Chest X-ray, AP view. Patient: 41 years old, sex F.
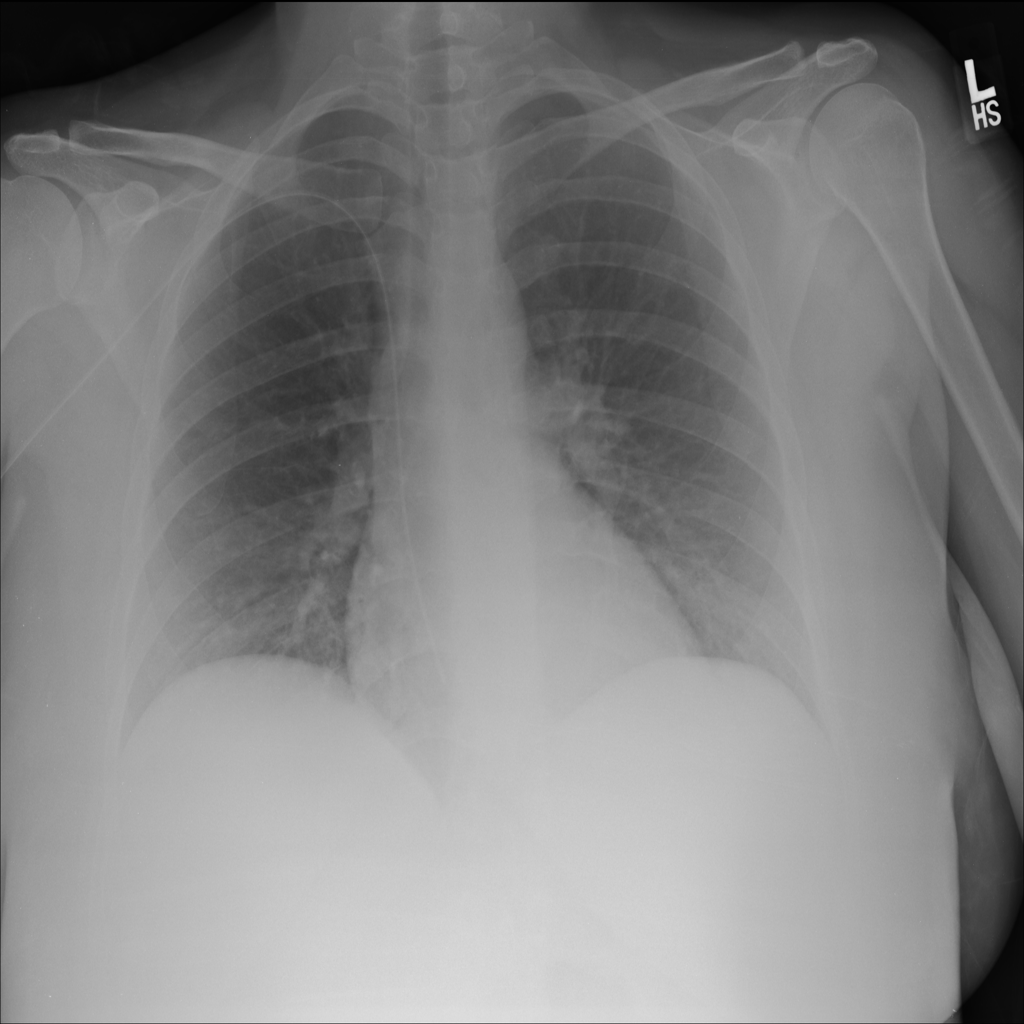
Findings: No Finding